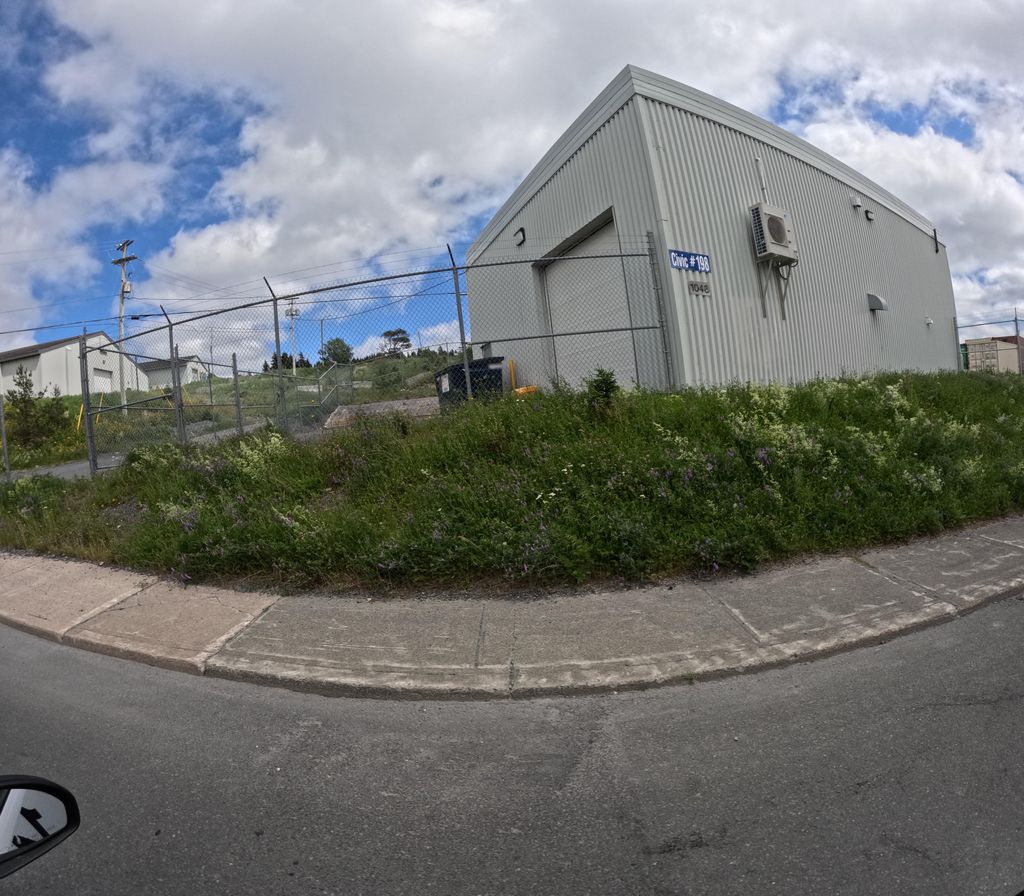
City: st_johns